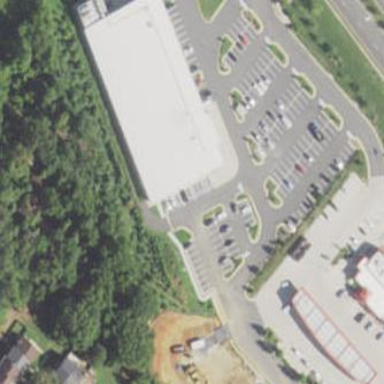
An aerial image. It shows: Retail area.